Question: I am encountering a strange error while trying to configure a prototype cell for use with a couple of arrays. I have set up a table view controller that is governed by 'BDTableViewController', and contains one prototype cell which is governed by the class 'BDTableViewCell'. However, Xcode is complaining that
> 'UITableViewCell' does not have a member named 'businessLabel'
when the businessLabel outlet is clearly linked up to my BDTableViewCell. Included are the files themselves. Any idea as to what is going wrong?

BDTableViewController:
'''
import UIKit
class BDTableViewController: UITableViewController, UITableViewDelegate {
var BusinessNameArray = [String]()
var BusinessLogoArray = [String]()
var BusinessAddressArray = [String]()
var BusinessNumberArray = [String]()
var BusinessWebsiteArray = [String]()
override func viewDidLoad() {
super.viewDidLoad()
BusinessNameArray = ["Premiere Dance"]
BusinessLogoArray = ["PD.tiff"]
BusinessAddressArray = ["30 Brower Lane, Hillsborough, NJ 08844"]
BusinessNumberArray = ["<PHONE>"]
BusinessWebsiteArray = ["http://premieredancenj.com/"]
// Do any additional setup after loading the view.
}
override func didReceiveMemoryWarning() {
super.didReceiveMemoryWarning()
// Dispose of any resources that can be recreated.
}
// MARK: - Table view data source
override func numberOfSectionsInTableView(tableView: UITableView) -> Int {
// #warning Potentially incomplete method implementation.
// Return the number of sections.
return 1
}
override func tableView(tableView: UITableView, numberOfRowsInSection section: Int) -> Int {
// #warning Incomplete method implementation.
// Return the number of rows in the section.
return BusinessNameArray.count
}
override func tableView(tableView: UITableView, cellForRowAtIndexPath indexPath: NSIndexPath) -> UITableViewCell {
var cell = tableView.dequeueReusableCellWithIdentifier("Cell") as! UITableViewCell
let item = BusinessNameArray[indexPath.row]
cell.businessLabel.text = item
return cell
}
}
'''
BDTableViewCell:
'''
import UIKit
[![enter image description here][1]][1]class BDTableViewCell: UITableViewCell {
@IBOutlet weak var businessLogo: UIImageView!
@IBOutlet weak var businessLabel: UILabel!
@IBOutlet weak var businessAddress: UILabel!
@IBOutlet weak var businessPhone: UILabel!
@IBOutlet weak var businessWebsite: UILabel!
override func awakeFromNib() {
super.awakeFromNib()
// Initialization code
}
override func setSelected(selected: Bool, animated: Bool) {
super.setSelected(selected, animated: animated)
// Configure the view for the selected state
}
}
'''
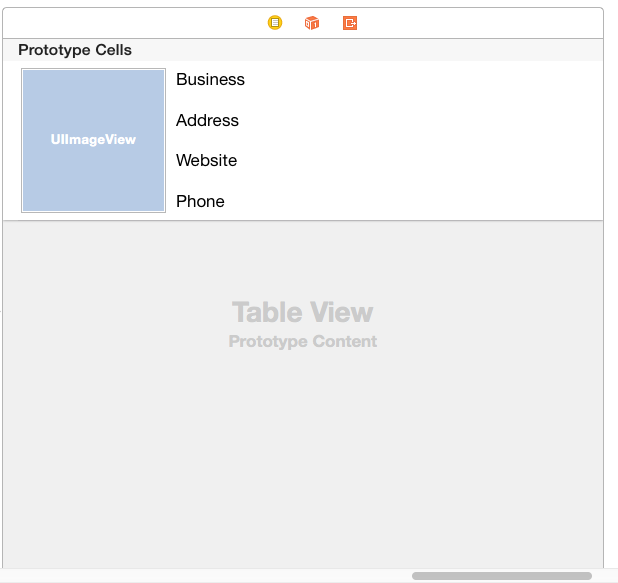
Answer: With this line
'''
var cell = tableView.dequeueReusableCellWithIdentifier("Cell") as! UITableViewCell
'''
you let the compiler know that 'cell' is (just) a 'UITableViewCell', but a regular 'UITableViewCell' doens't have a property called 'businessLabel'. When you change the line to
'''
var cell = tableView.dequeueReusableCellWithIdentifier("Cell") as! BDTableViewCell
'''
the code will compile.